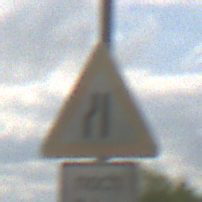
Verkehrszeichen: EinseitigVerengteFahrbahnLinks
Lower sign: LaengeEinerStrecke4
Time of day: Midday
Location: Outdoor (RoadRail)
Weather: PartlyCloudy
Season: NotSpecified
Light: Natural